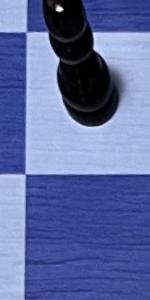
Label: Empty